Question:
Hi, how do I implement navigation button like Echofon does, especially with those icons (like Home, Messages) on the button ? I am new to iPhone development so I am really appreciated if someone can paste some code samples or point to me some tutorial.
Thanks!
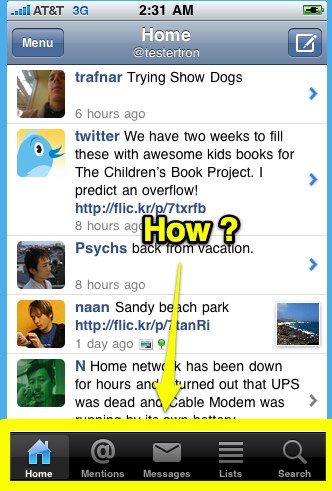
Answer: That is called a tab bar view controller, and you can find a good tutorial on how to create an app using it <URL>